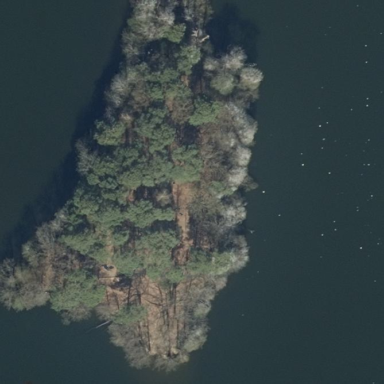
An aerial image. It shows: Forested islet.